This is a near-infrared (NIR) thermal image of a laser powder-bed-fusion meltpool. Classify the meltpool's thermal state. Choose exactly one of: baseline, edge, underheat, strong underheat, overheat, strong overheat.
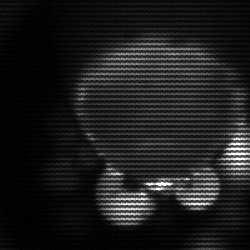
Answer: edge